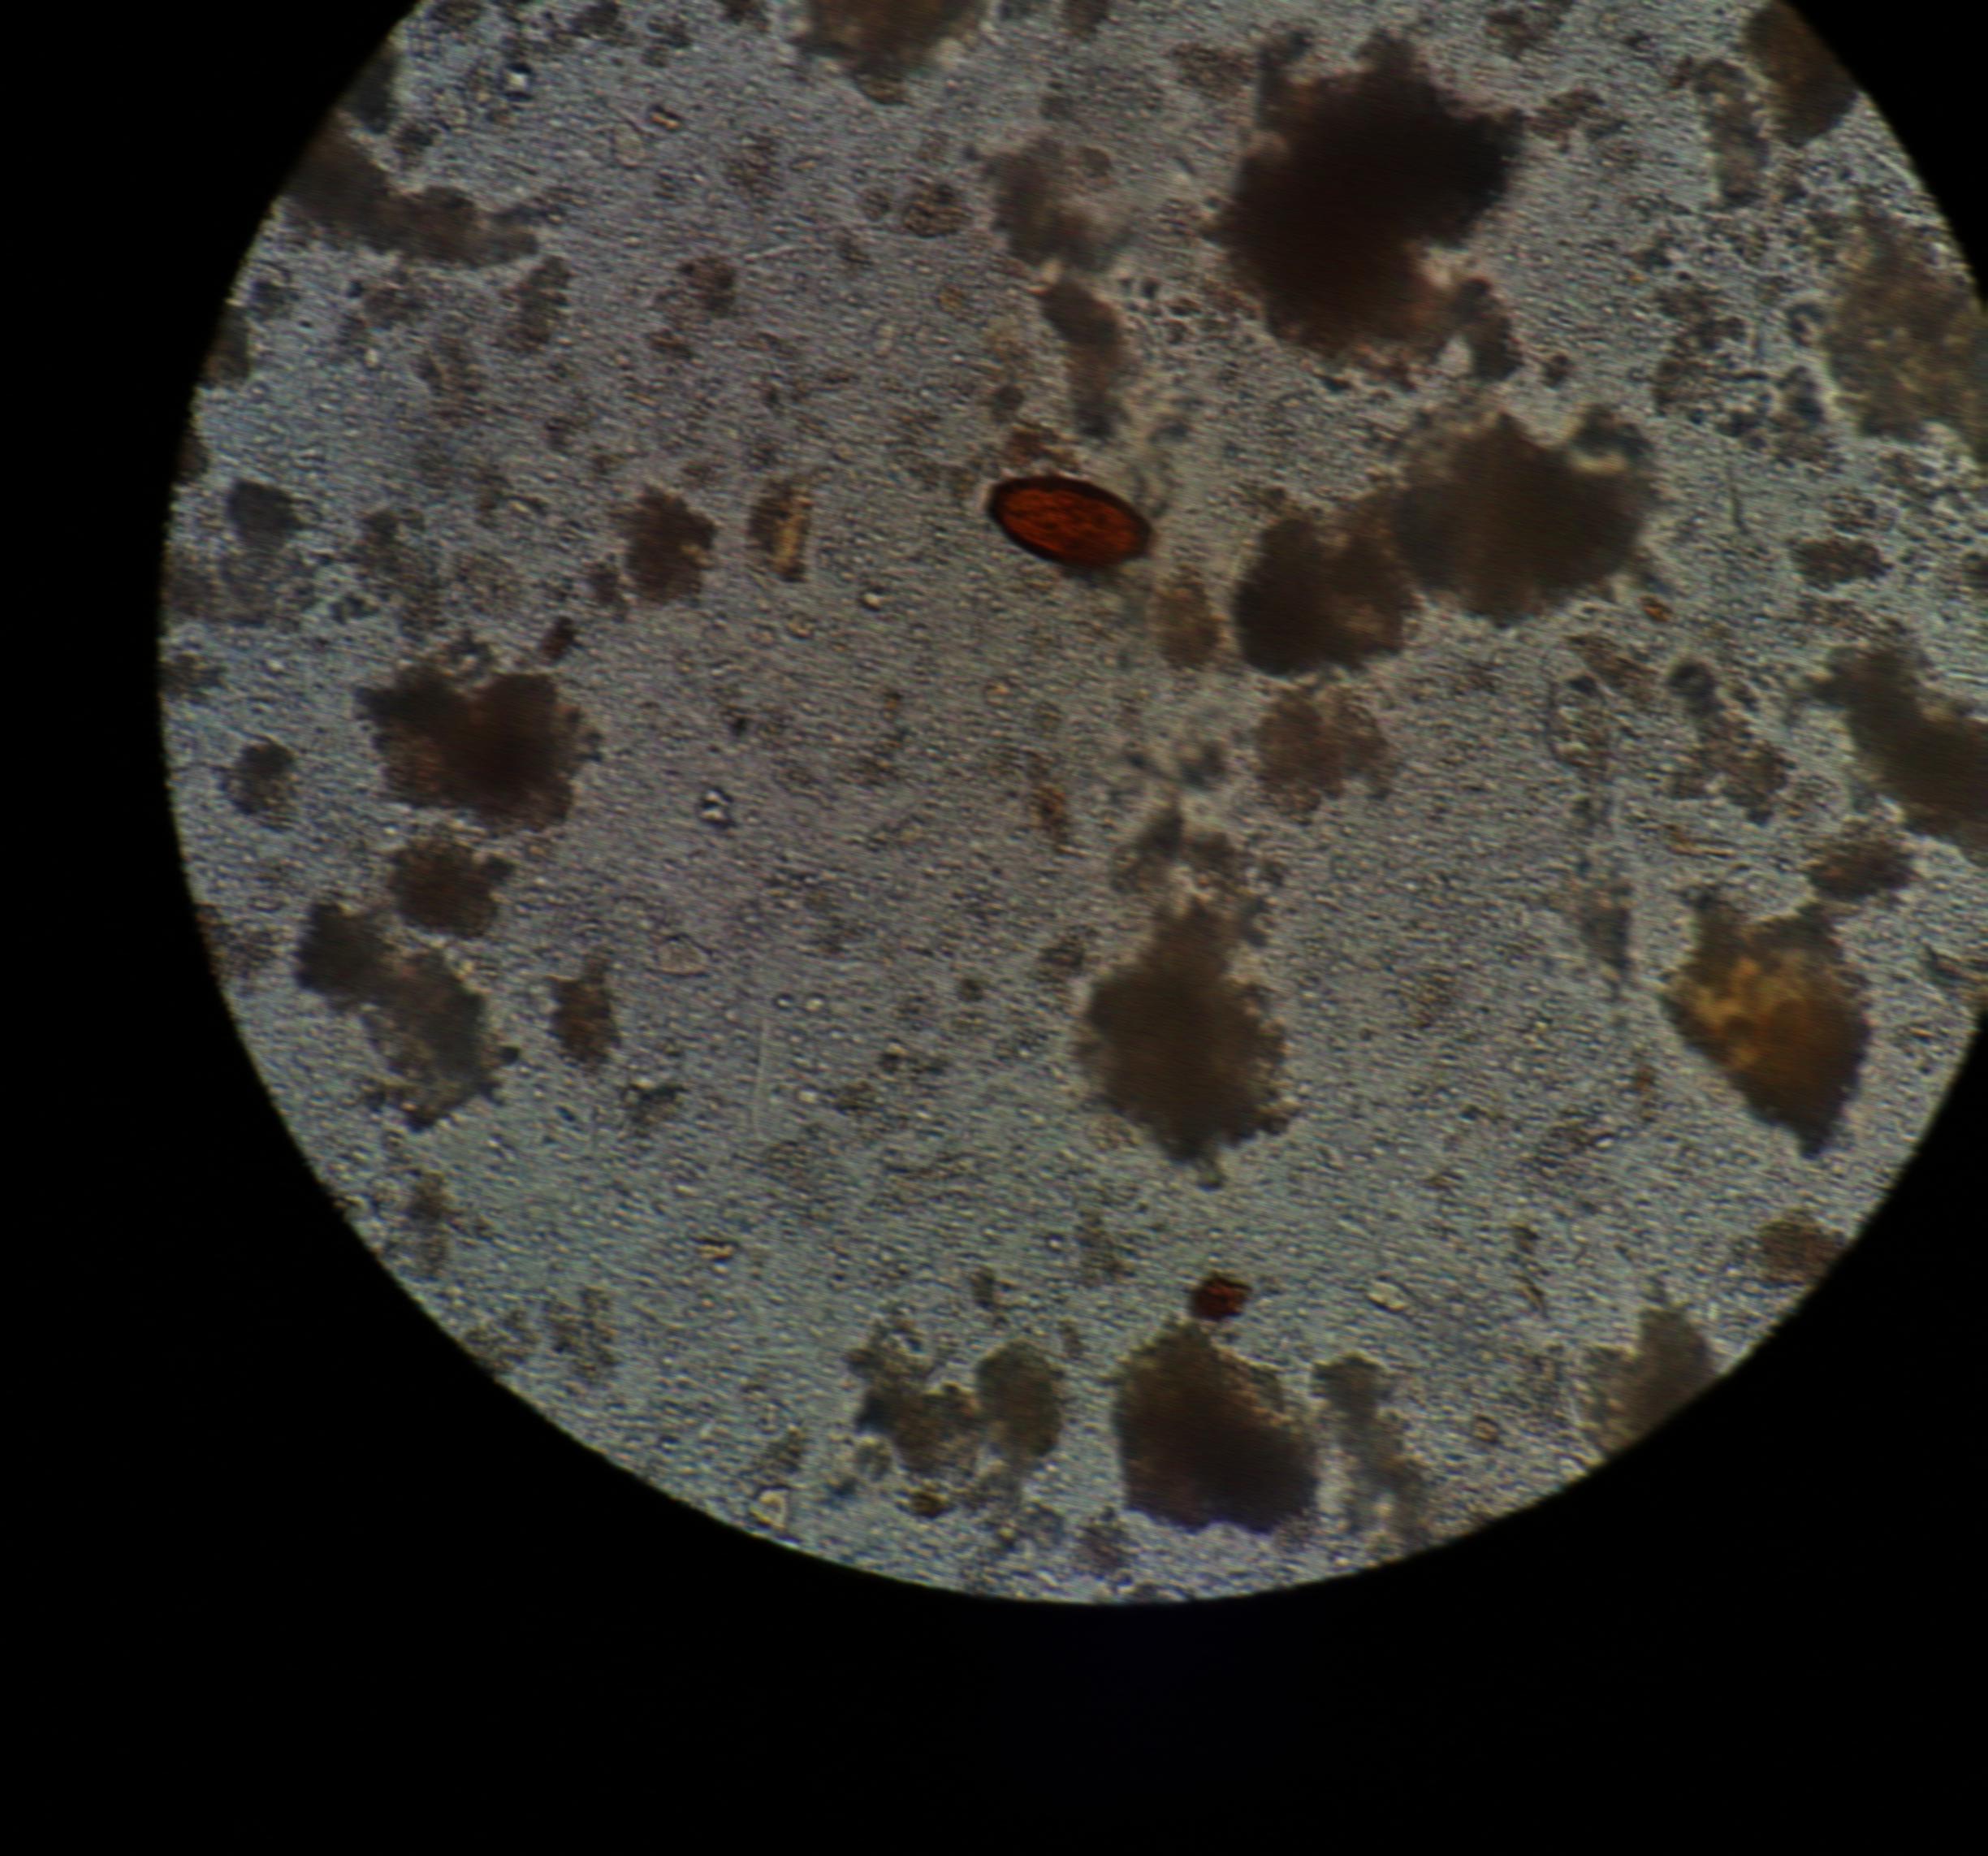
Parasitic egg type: Trichuris trichiura